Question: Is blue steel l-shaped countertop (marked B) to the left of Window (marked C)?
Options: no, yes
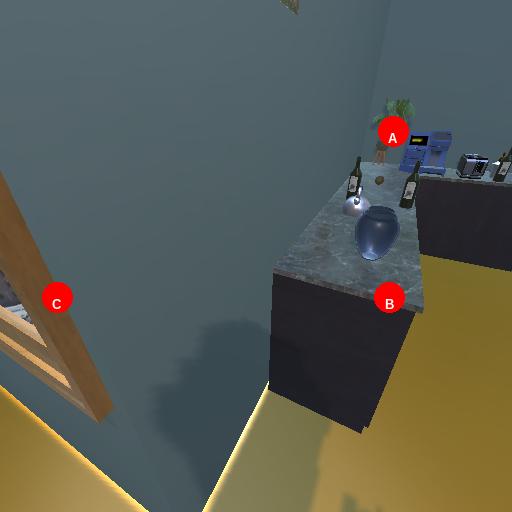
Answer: no